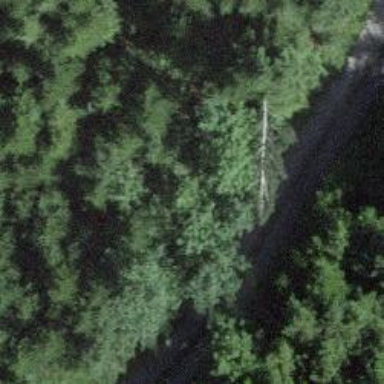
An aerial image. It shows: Culvert tunnel.